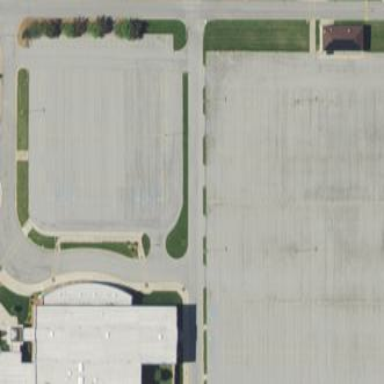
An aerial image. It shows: Parking area.